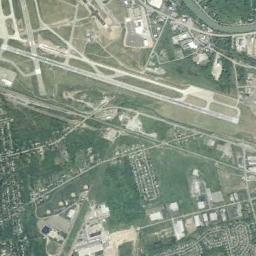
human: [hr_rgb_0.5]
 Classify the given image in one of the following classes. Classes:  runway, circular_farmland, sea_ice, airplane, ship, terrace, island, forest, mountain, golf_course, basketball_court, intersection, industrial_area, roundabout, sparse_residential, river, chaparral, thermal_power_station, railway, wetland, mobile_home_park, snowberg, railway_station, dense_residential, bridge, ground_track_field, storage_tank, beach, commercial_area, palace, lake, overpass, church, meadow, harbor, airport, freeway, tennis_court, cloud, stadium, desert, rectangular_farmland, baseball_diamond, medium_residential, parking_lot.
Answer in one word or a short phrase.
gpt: airport